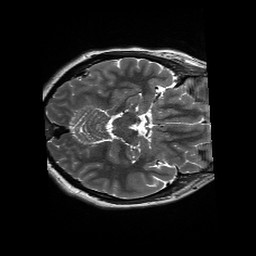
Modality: T2w
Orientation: axial
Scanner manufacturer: siemens
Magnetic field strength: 3 T
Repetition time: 13.52 s
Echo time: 0.088 s